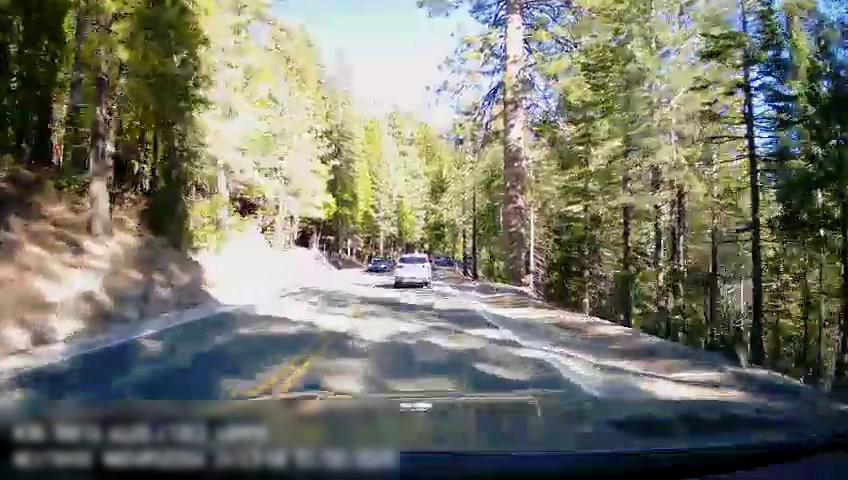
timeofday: Day
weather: Sunny
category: Drivable Space
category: Vehicles | Car
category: Vehicles | SUV
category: Lanes | Current Lane
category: Lanes | Alternate Lane
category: Lanes | Opposite Lane